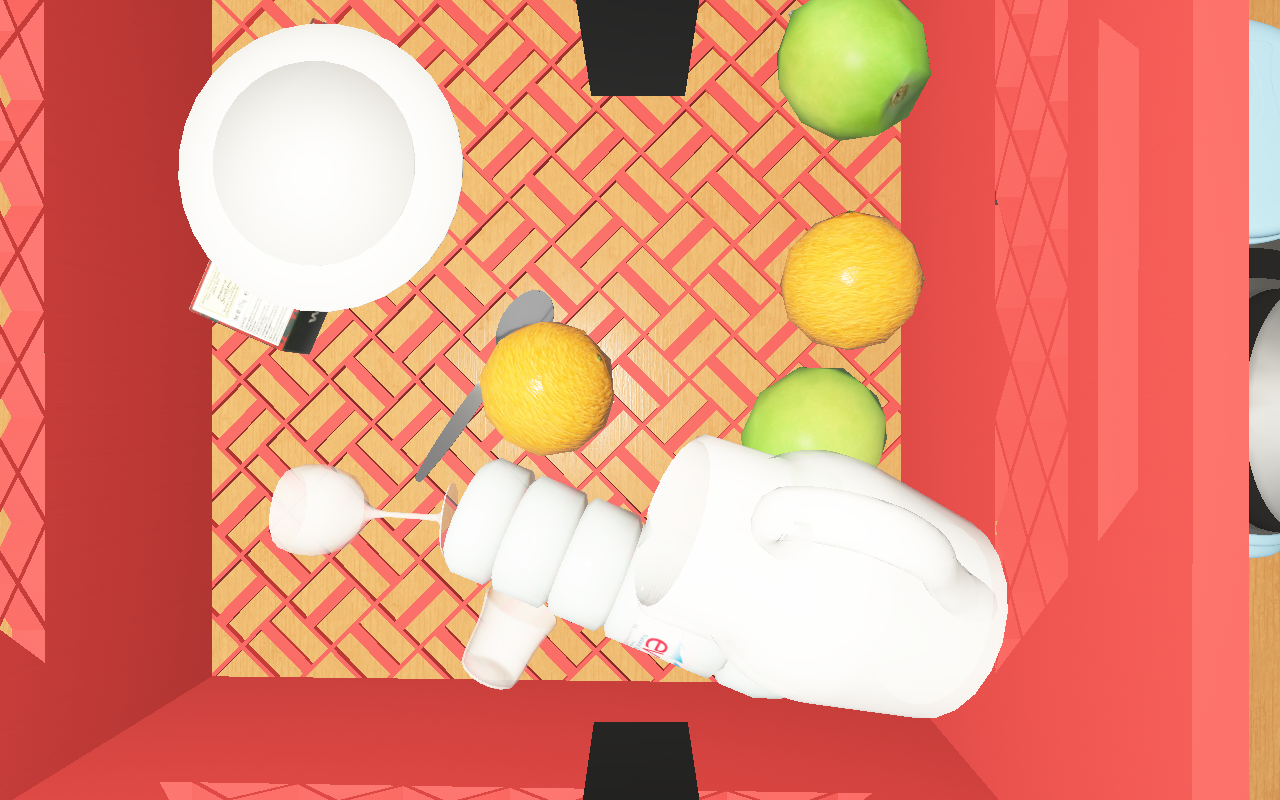
Objects in the scene:
carafe
water bottle
apple
apple
orange
orange
plate
jam jar
cereal box